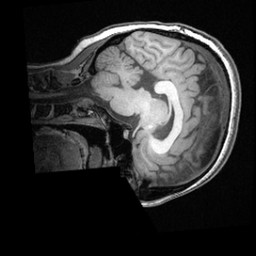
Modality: T1w
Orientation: sagittal
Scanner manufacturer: ge
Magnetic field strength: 3 T
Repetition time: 0.008572 s
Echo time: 0.003384 s